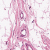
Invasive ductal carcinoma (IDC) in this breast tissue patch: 0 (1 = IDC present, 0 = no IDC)